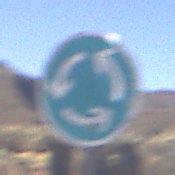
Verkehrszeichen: Kreisverkehr
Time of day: MorningAfternoon
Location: Outdoor (Nature)
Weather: Clear
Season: NotSpecified
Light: Natural